Aerial crown-view tile of a tropical tree (Barro Colorado Island, Panama), acquired 20250317:
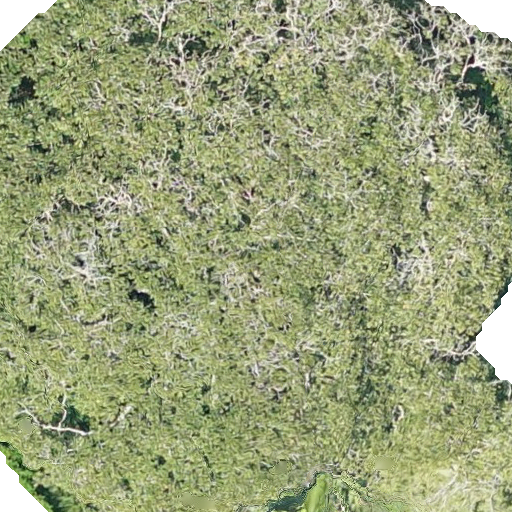
Species: Dipteryx oleifera
GBIF accepted scientific name: Dipteryx oleifera
Crown area: 452.274 m²